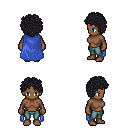
a pixel art fantasy rpg character, female body template, human, dark skin, blue cape, teal pants, raven curly afro hairstyle, four views (front, back, left, right), 2x2 character sprite sheet, small pixel art, hard edges, no anti-aliasing